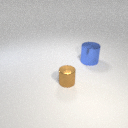
small brown metal cylinder in front of large blue metal cylinder